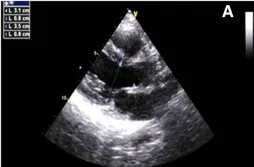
Two-dimensional transthoracic echocardiography 1 week before the radiotherapy course , illustrating the normal thickness of the left, and ,right ventricular walls,. In addition to global mild left ventricular systolic dysfunction:. PLAX view.
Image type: radiology (ultrasound)